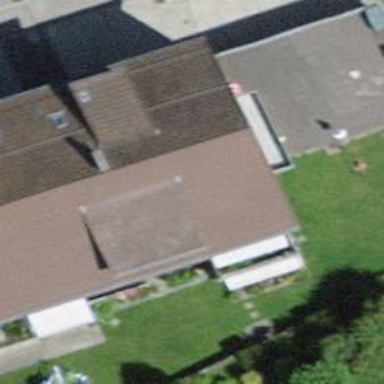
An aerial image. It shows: Residential building.